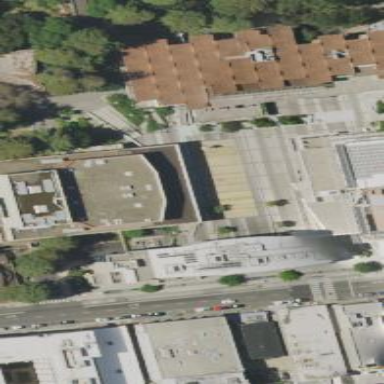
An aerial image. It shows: Theatre building.